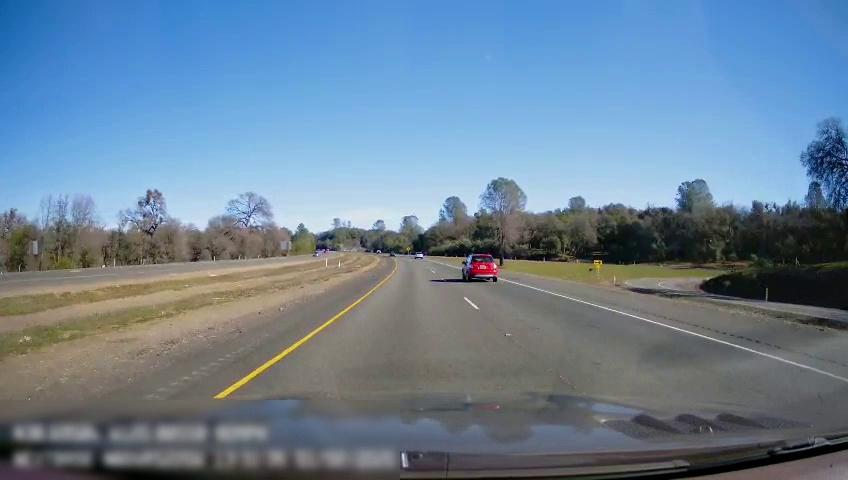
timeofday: Day
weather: Sunny
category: Drivable Space
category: Drivable Space
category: Vehicles | Car
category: Vehicles | SUV
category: Lanes | Current Lane
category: Lanes | Current Lane
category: Lanes | Alternate Lane
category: Lanes | Alternate Lane